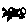
Label: circle